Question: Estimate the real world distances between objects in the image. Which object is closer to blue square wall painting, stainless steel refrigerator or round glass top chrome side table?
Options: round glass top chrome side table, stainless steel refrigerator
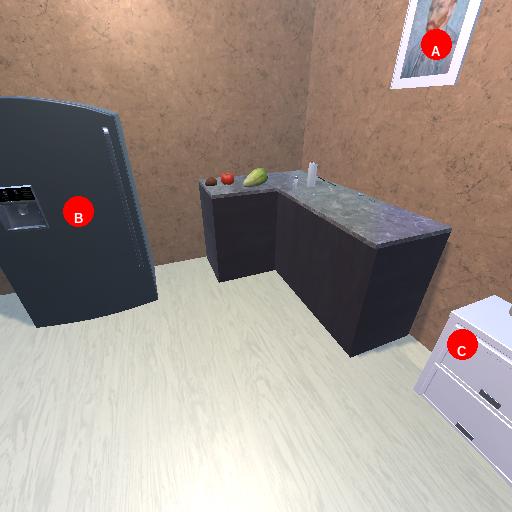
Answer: round glass top chrome side table